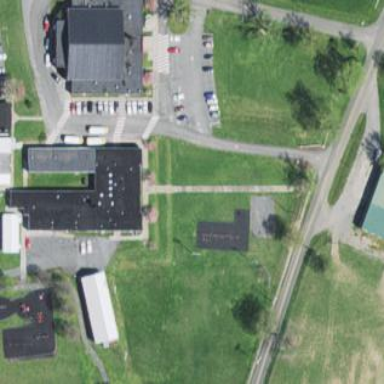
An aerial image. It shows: School.